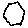
Label: hexagon